Field crop: maize
Growth stage: 1
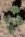
Species: chenopodium